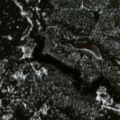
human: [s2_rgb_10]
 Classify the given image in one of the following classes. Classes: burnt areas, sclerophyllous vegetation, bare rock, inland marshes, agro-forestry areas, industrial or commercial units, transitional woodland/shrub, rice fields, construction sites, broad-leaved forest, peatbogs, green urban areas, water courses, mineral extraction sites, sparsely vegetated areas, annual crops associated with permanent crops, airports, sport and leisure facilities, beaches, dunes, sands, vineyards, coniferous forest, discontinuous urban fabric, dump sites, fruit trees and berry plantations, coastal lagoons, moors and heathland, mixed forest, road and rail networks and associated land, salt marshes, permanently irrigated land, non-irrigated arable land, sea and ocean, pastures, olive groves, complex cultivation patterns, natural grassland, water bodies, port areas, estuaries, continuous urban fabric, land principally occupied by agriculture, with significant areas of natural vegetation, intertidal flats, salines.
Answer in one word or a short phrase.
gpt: coniferous forest, transitional woodland/shrub